Interaction volume radius: 5 \u00c5
Interaction volume height: 35 \u00c5
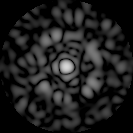
Disorder parameter: 0.7752